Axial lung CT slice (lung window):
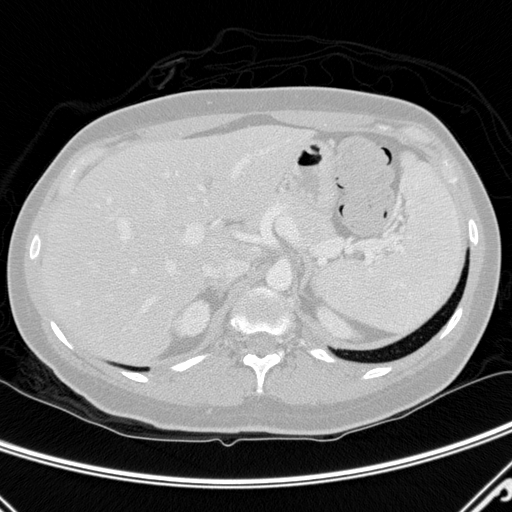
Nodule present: no